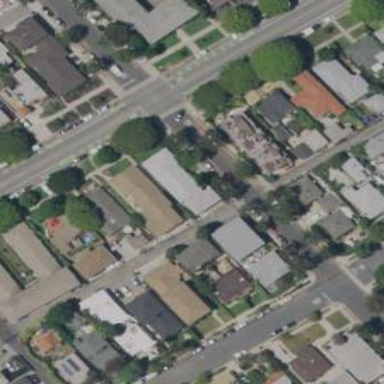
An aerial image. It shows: Residential alleyway.